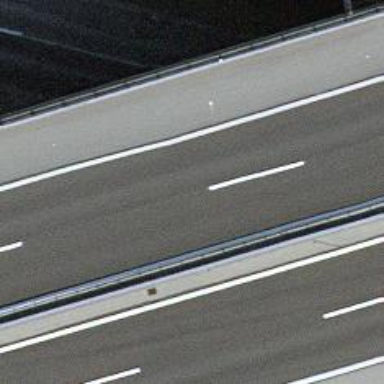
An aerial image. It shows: Bridge over motorway.